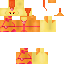
A female skeleton skin with pale skin, wearing red long hair dressed in a orange robe top and red pants, featuring a closed mouth.